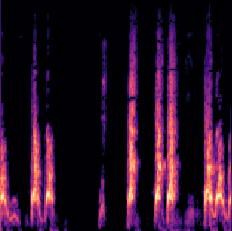
Sound class: Dog